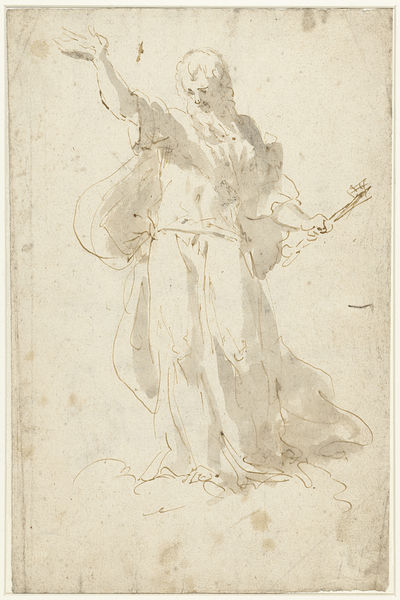
Titel: Petrus op wolken
Künstler: Giovanni Antonio Pellegrini
Standort: Amsterdam
Institution: Rijksmuseum
Schlagwörter: skizze, wolke, bart, gewand, zeichnen, zeus